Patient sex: M
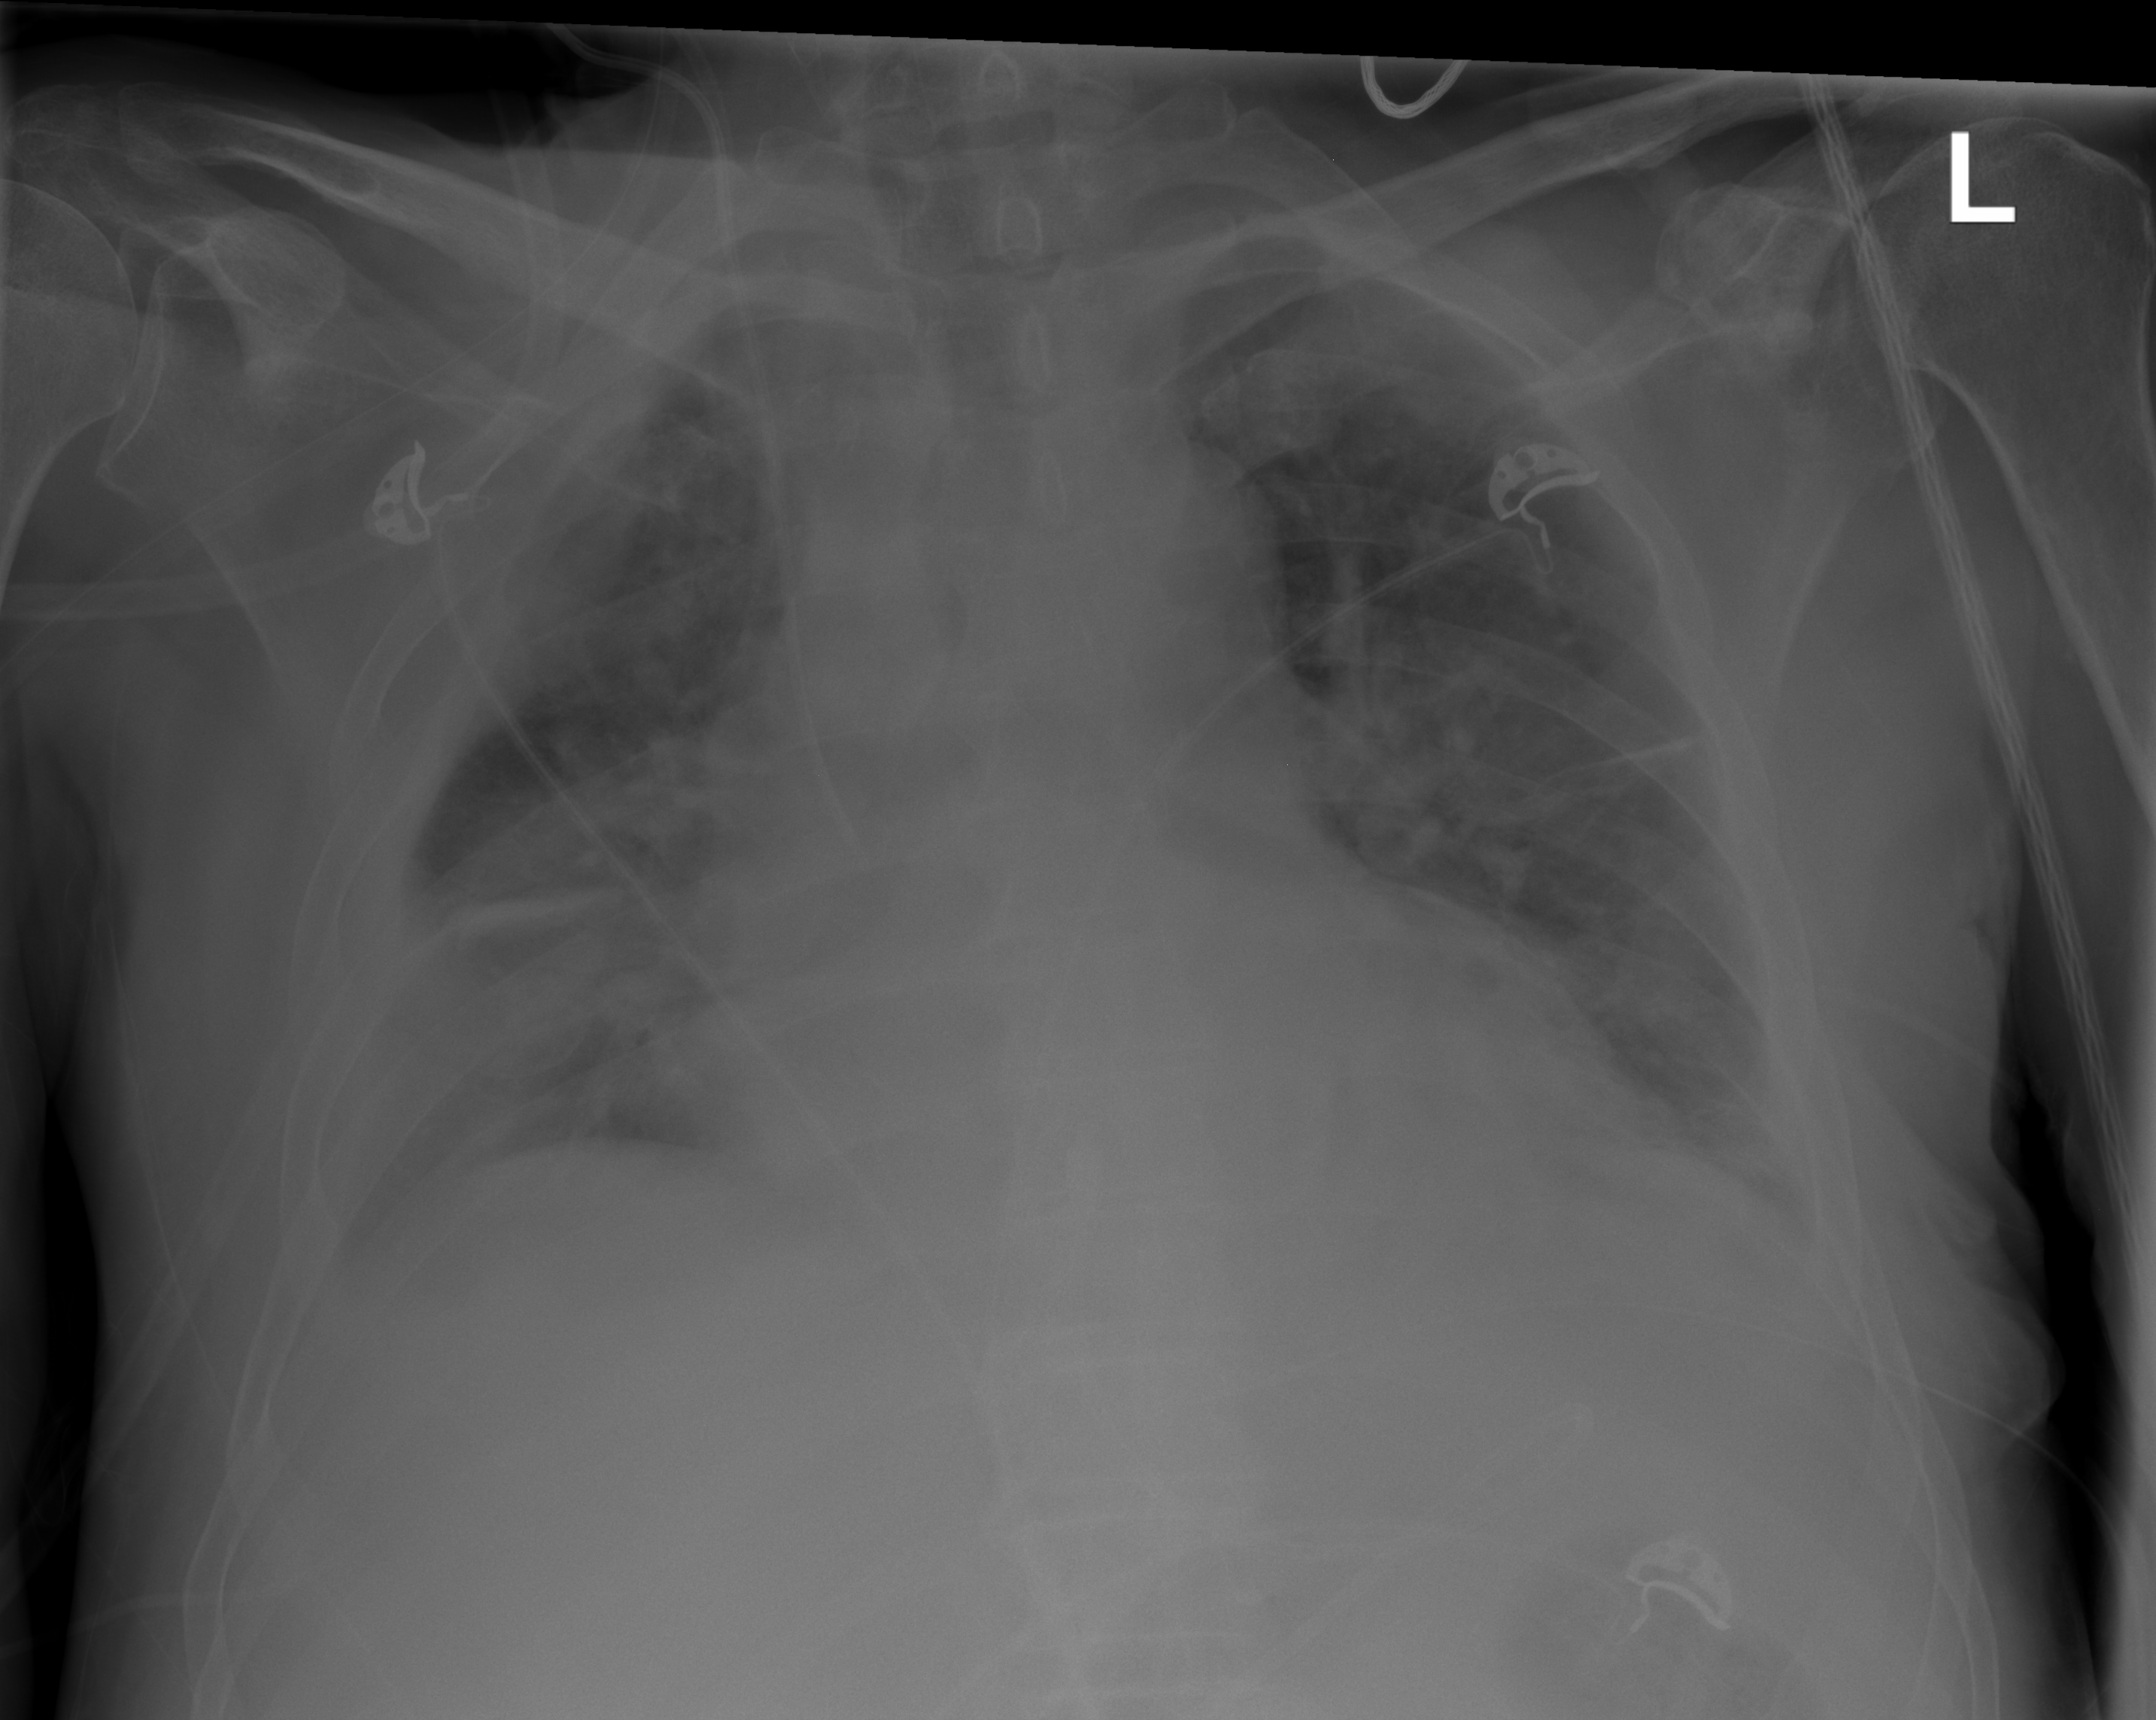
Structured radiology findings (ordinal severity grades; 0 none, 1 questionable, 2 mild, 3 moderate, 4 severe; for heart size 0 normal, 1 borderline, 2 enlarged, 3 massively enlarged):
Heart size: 2
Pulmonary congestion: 0
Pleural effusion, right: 2
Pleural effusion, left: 1
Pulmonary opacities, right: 0
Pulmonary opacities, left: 2
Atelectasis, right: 2
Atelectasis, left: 2